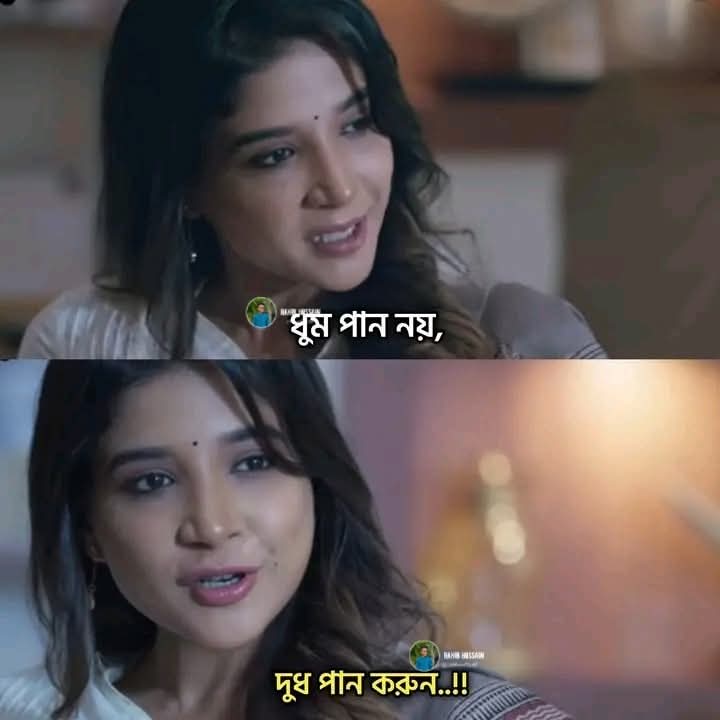
Text: ঘুম পান নয়,
দুধ পান করুন..!!
Label: Non Hate